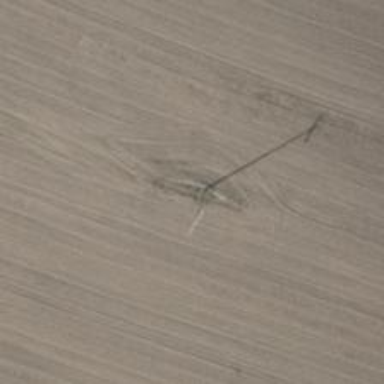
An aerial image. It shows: Power pole.